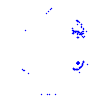
Particle: pion